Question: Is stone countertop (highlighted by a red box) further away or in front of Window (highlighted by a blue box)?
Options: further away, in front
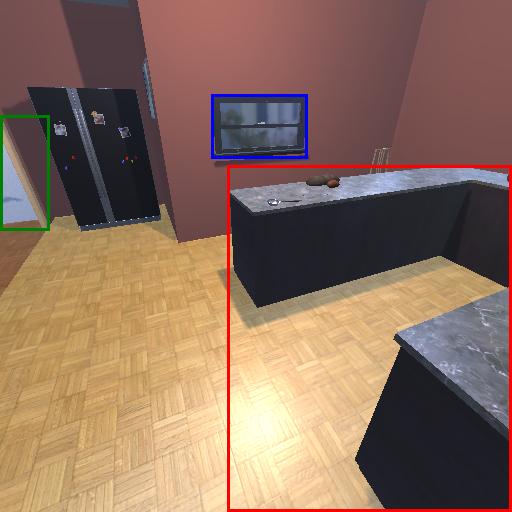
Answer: further away